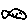
Label: fish